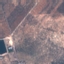
Label: PermanentCrop